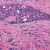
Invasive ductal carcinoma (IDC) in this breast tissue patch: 0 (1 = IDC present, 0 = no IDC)